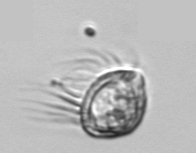
Label: Leegaardiella_ovalis